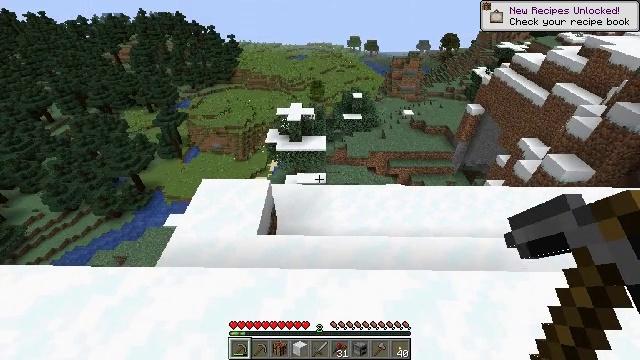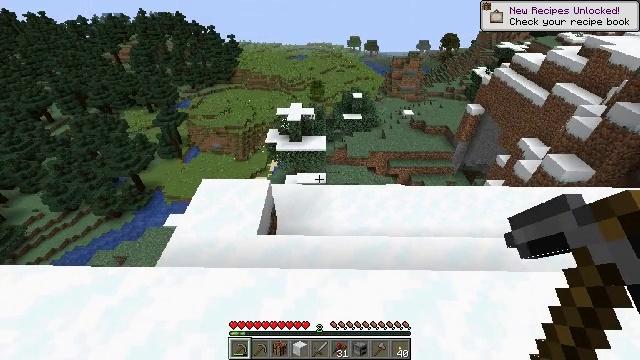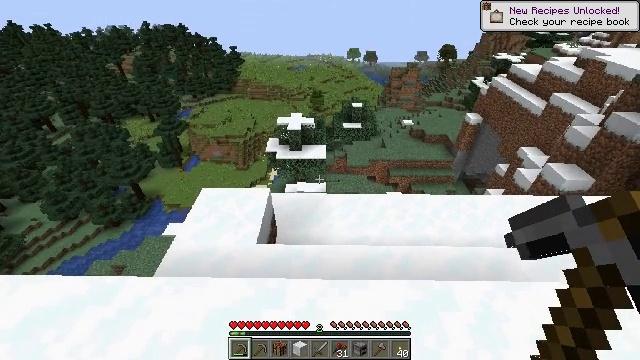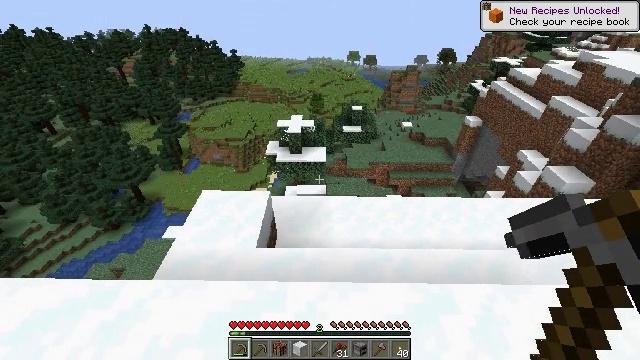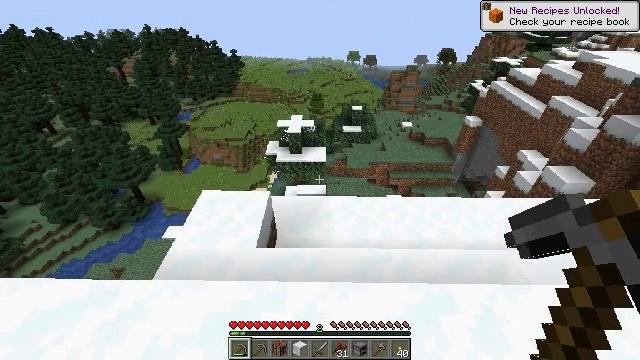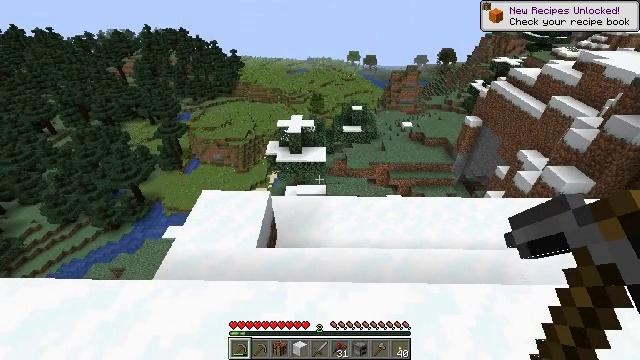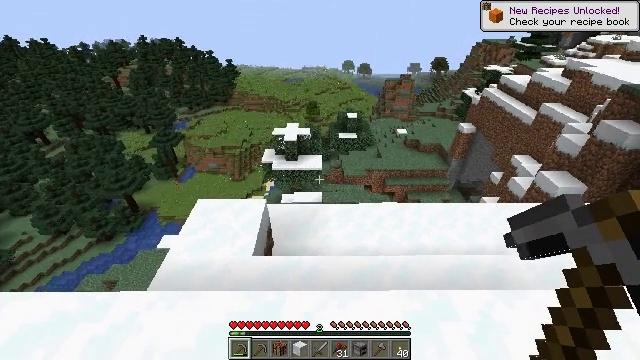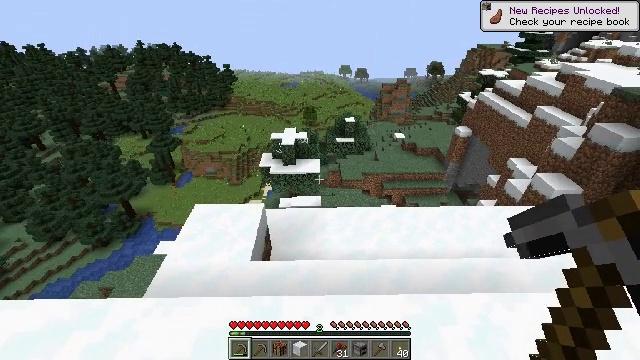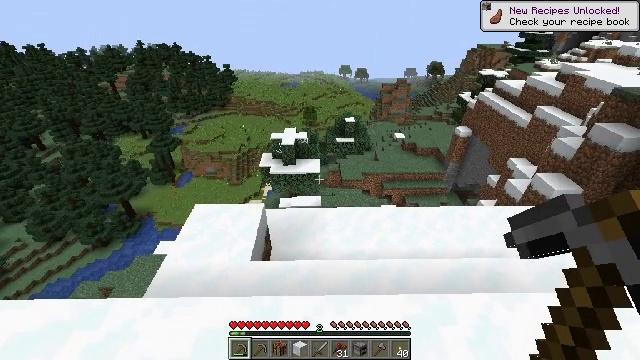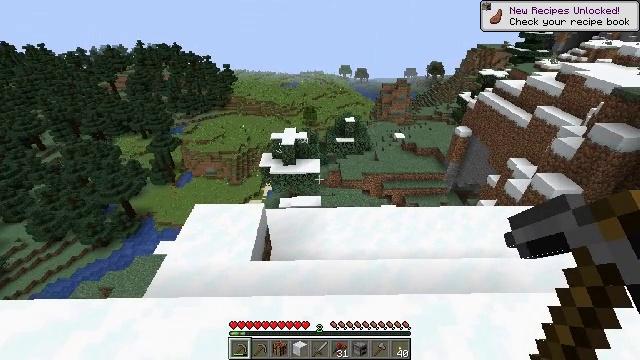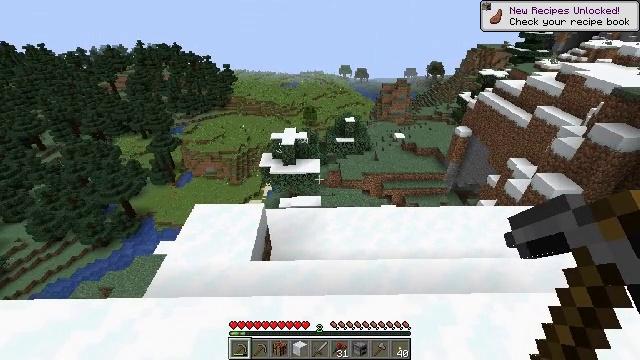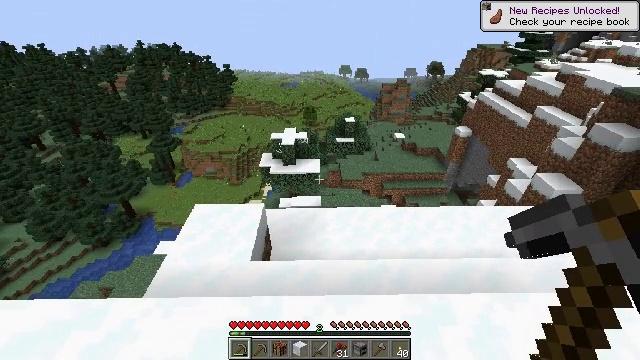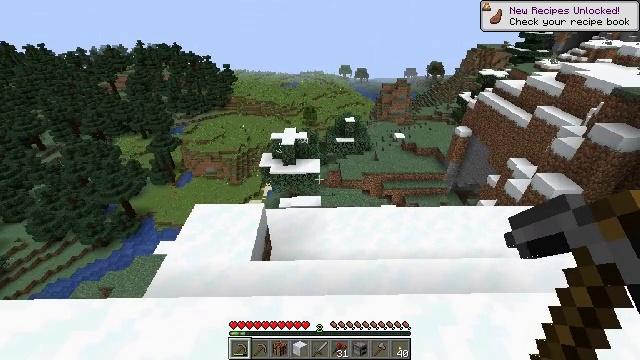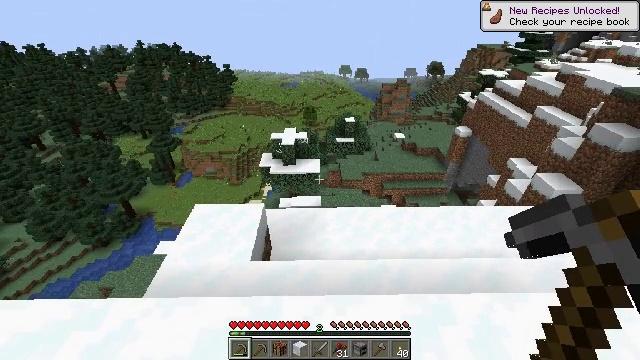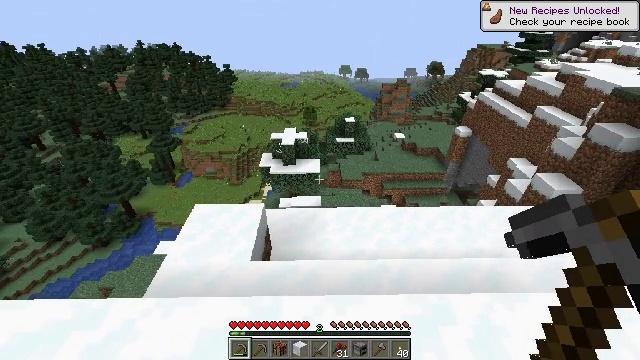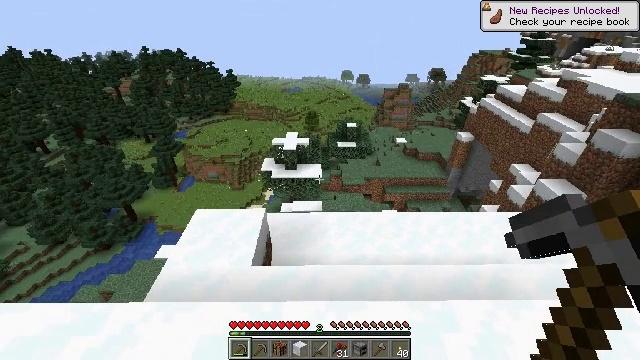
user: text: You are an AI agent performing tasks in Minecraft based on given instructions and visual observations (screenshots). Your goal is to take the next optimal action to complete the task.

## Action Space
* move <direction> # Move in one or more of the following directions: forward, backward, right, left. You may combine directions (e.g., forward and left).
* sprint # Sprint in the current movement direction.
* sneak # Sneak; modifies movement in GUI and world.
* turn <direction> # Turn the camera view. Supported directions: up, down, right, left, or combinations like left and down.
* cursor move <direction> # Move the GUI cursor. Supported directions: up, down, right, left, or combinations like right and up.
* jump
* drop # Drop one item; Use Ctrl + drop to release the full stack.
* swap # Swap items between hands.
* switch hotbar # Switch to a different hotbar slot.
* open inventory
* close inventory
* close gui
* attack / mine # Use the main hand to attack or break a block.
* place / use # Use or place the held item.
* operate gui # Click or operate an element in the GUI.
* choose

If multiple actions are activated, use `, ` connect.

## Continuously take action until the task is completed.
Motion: motion action
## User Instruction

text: Dig up the grass block for dirt.
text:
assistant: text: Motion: no_op
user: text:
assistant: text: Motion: turn up
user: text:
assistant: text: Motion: no_op
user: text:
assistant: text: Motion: no_op
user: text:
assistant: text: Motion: no_op
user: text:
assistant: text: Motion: turn right and up
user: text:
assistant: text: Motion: no_op
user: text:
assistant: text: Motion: no_op
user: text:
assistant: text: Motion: no_op
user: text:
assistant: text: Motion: no_op
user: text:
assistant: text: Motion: no_op
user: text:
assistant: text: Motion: no_op
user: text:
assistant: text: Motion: no_op
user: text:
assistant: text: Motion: no_op
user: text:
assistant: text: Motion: turn up
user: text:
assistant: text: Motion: no_op
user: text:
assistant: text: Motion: no_op
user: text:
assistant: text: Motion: no_op
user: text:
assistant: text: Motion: no_op
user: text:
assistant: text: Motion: no_op
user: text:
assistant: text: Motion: no_op
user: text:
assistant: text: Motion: no_op
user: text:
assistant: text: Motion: no_op
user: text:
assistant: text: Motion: turn left and down
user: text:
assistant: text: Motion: no_op
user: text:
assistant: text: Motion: no_op
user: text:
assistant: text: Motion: turn left
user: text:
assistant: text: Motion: turn left
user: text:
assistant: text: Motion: no_op
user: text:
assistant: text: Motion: move forward, turn left